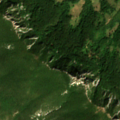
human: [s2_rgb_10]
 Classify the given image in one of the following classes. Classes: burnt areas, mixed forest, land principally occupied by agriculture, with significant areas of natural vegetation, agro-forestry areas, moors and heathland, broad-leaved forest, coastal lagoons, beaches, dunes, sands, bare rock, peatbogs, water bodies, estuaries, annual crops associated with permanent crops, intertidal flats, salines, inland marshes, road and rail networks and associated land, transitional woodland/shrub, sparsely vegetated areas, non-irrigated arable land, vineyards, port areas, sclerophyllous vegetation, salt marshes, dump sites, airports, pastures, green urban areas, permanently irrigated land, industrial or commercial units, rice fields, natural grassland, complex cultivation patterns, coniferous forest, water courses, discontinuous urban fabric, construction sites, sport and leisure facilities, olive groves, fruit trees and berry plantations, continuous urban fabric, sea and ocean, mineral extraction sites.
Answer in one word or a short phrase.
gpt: complex cultivation patterns, land principally occupied by agriculture, with significant areas of natural vegetation, broad-leaved forest, sparsely vegetated areas